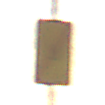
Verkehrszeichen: EndeUmleitung
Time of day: SunriseSunset
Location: Outdoor (Nature)
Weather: PartlyCloudy
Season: NotSpecified
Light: Natural